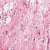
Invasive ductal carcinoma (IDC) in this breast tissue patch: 0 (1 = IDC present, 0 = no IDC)